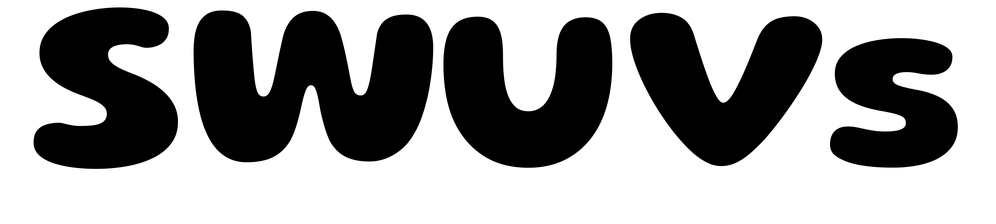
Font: Gluten_Bold